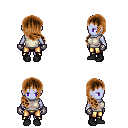
a pixel art fantasy rpg character, female body template, dark elf, purple skin, white sleeveless shirt, gold greaves, brown right-swept hairstyle, metal gloves, black shoes, four views (front, back, left, right), 2x2 character sprite sheet, small pixel art, hard edges, no anti-aliasing